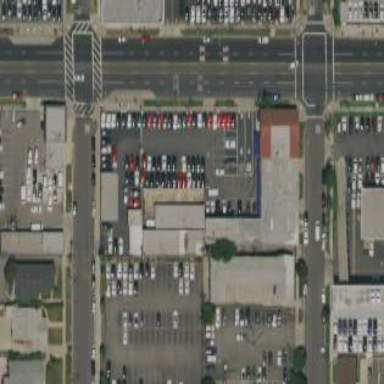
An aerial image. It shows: Commercial building.